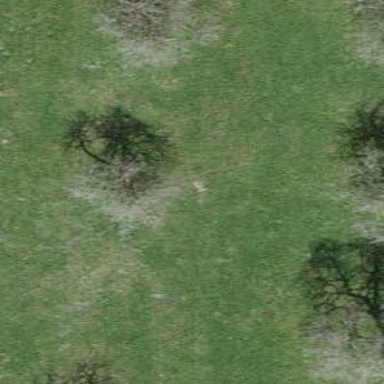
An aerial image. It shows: Single tag "natural: tree."